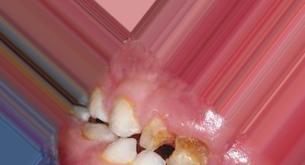
Condition: Caries